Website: apple
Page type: billing-address
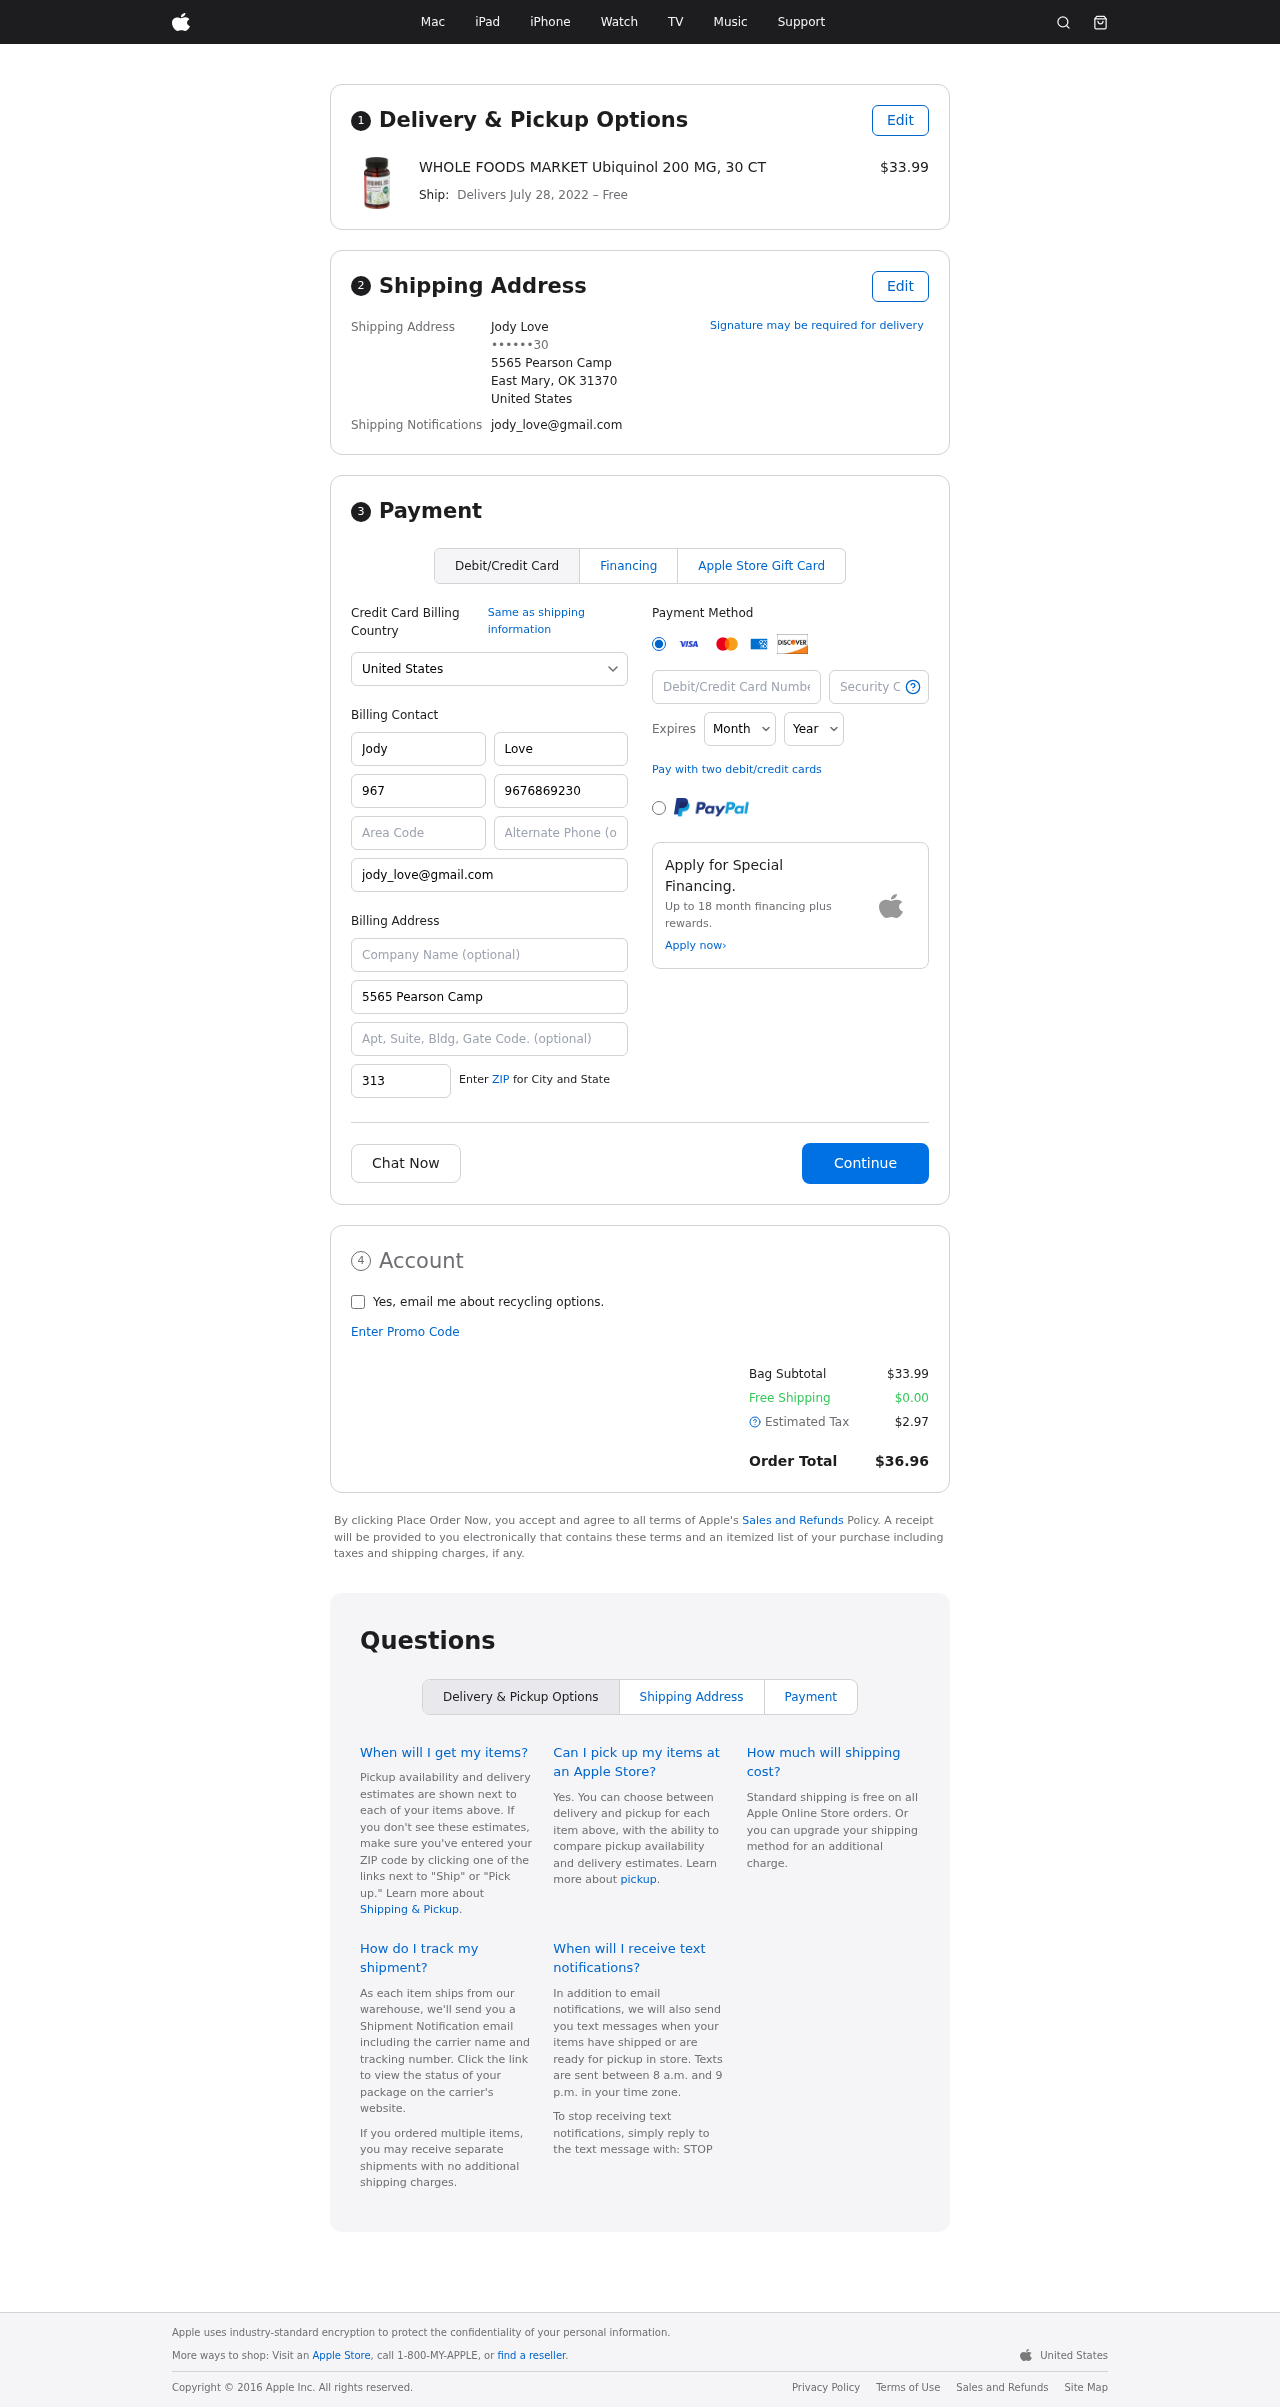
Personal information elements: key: PII_CARD_CVV
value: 782
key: PII_CARD_EXPIRY_MONTH
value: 09
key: PII_CARD_EXPIRY_YEAR
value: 28
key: PII_CARD_NUMBER
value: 6560 5841 9703 1141
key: PII_CITY_STATE_ZIP
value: East Mary, OK 31370
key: PII_COUNTRY
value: United States
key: PII_EMAIL
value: jody_love@gmail.com
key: PII_FULLNAME
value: Jody Love
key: PII_STREET
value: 5565 Pearson Camp
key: PII_PHONE_MASKED
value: ••••••30
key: PII_BILLING_FIRSTNAME
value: Jody
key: PII_BILLING_LASTNAME
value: Love
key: PII_BILLING_PHONE_AREA
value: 967
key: PII_BILLING_PHONE
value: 9676869230
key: PII_BILLING_EMAIL
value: jody_love@gmail.com
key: PII_BILLING_STREET
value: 5565 Pearson Camp
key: PII_BILLING_POSTCODE
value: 31370
Product elements: key: PRODUCT1_NAME
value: WHOLE FOODS MARKET Ubiquinol 200 MG, 30 CT
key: PRODUCT1_PRICE
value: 33.99
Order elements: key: ORDER_DELIVERY_DATE
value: July 28, 2022
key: ORDER_SUBTOTAL
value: $33.99
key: ORDER_SHIPPING_COST
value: $0.00
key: ORDER_TAX
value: $2.97
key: ORDER_TOTAL
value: $36.96